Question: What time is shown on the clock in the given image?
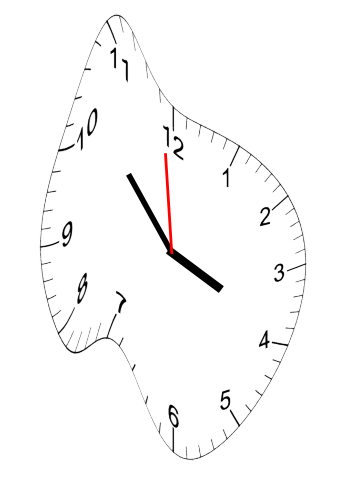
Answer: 03:52:59